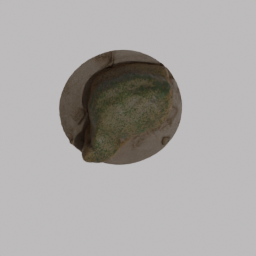
Label: nature